Interaction volume radius: 10 \u00c5
Interaction volume height: 15 \u00c5
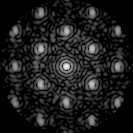
Disorder parameter: 0.2688